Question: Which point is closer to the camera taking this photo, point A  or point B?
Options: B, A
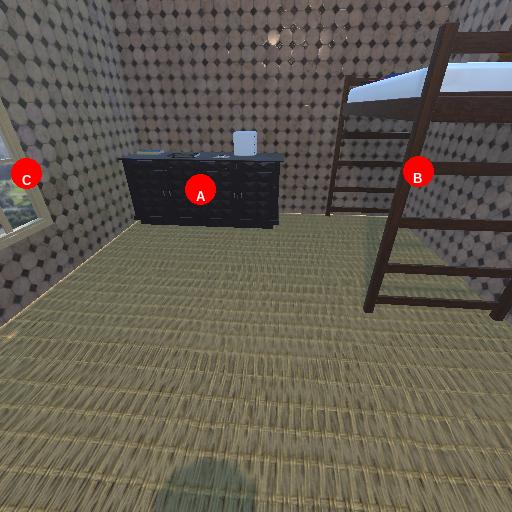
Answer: B